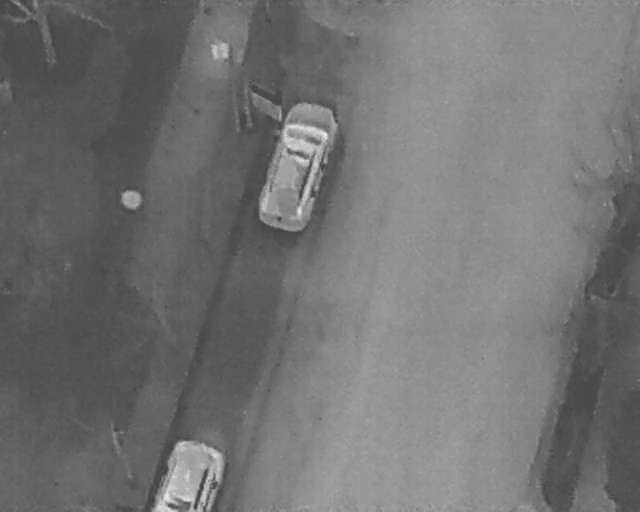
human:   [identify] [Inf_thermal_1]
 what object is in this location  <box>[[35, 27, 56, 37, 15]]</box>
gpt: <ref>1 large car at the center</ref>

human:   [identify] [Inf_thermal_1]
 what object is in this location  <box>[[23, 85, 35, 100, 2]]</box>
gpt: <ref>1 large car at the bottom left</ref>